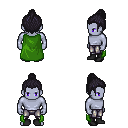
a pixel art fantasy rpg character, male body template, dark elf, purple skin, green cape, metal pants, raven short topknot hairstyle, black shoes, four views (front, back, left, right), 2x2 character sprite sheet, small pixel art, hard edges, no anti-aliasing